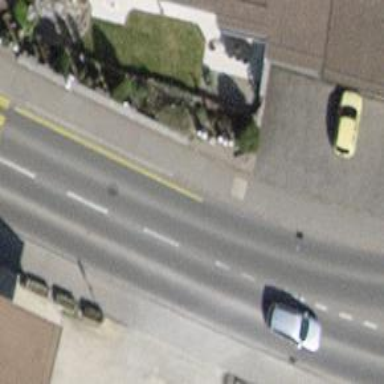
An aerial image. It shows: Sidewalk along the footway.